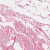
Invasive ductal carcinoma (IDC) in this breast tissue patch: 0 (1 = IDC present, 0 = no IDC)